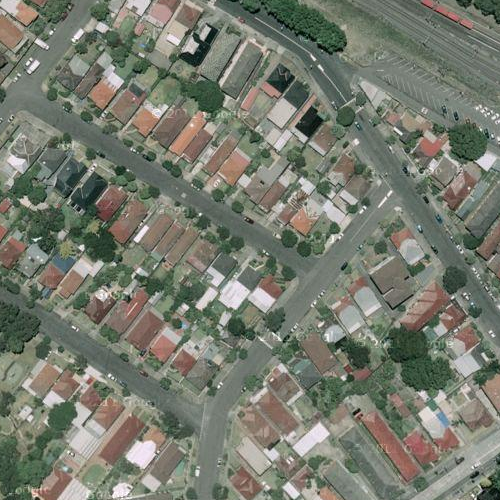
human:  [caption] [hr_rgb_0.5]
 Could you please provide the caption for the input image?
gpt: A residential area with many houses arranged in lines and separated by a railway .

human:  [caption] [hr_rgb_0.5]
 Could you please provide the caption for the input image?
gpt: A residential area with a railway go through and a road go over the railway .

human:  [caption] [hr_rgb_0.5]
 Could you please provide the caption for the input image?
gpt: Many houses arranged neatly and separated by a railway .

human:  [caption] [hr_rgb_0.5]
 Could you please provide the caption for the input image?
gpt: A residential area with houses arranged neatly and a railway go through this area .

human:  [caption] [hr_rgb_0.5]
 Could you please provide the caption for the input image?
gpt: A dense residential area with a railway go through and a road go over the railway .